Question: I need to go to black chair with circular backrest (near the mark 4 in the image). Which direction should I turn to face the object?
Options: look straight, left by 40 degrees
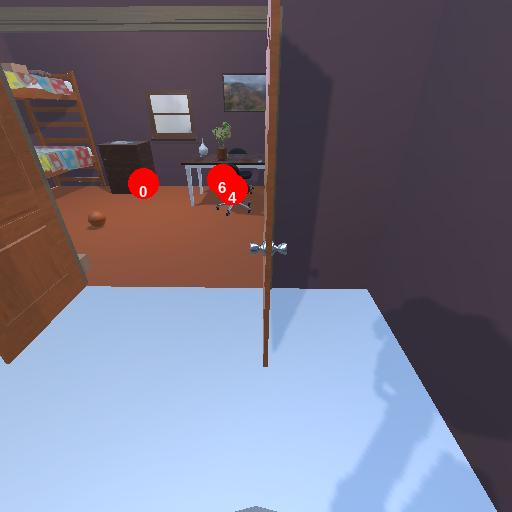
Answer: look straight